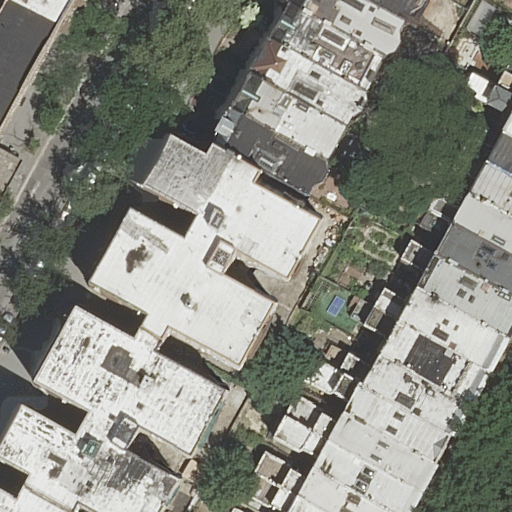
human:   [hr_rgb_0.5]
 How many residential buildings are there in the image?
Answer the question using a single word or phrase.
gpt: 26

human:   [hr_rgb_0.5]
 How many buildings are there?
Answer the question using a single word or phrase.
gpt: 26

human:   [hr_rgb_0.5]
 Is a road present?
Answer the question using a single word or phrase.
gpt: yes

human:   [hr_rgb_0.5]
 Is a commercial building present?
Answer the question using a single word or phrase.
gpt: no

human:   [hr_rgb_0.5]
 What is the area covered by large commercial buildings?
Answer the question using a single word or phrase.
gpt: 0m2

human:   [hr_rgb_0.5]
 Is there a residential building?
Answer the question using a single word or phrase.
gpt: yes

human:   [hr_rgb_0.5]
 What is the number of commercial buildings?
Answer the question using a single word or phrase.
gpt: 0

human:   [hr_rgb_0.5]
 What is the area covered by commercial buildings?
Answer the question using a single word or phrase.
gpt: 0m2

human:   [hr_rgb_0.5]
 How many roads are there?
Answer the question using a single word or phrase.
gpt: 2

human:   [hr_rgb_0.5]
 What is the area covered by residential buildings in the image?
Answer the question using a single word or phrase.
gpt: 4782m2

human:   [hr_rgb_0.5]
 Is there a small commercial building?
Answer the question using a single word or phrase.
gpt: no

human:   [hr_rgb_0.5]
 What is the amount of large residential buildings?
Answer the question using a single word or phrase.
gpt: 2

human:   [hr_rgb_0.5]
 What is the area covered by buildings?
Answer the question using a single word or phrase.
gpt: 4782m2

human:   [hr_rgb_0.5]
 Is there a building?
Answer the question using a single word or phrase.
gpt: yes

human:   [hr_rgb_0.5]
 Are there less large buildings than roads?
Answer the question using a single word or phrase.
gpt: no

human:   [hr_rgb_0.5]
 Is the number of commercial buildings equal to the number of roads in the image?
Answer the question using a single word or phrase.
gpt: no

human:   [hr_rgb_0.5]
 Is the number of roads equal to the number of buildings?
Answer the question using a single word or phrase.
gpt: no

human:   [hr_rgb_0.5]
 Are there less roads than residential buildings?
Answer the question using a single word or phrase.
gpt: yes

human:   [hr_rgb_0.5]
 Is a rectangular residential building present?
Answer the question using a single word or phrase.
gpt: yes

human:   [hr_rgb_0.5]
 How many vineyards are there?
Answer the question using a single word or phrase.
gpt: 0

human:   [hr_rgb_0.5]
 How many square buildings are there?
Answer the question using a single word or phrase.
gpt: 0

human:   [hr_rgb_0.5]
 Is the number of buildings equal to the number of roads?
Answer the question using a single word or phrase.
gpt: no

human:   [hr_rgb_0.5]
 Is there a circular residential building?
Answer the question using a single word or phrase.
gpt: no

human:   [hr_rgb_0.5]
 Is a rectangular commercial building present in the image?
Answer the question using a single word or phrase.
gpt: no

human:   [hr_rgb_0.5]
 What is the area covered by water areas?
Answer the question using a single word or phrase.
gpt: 0m2

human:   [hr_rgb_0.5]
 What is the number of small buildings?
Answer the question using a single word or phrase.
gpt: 8

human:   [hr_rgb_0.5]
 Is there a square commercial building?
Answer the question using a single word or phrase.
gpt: no

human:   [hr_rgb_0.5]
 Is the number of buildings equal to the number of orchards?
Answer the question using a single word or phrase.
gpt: no

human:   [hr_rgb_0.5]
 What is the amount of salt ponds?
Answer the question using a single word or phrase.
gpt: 0

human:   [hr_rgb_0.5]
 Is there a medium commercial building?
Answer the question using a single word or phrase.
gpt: no

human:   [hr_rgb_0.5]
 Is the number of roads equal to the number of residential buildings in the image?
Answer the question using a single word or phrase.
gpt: no

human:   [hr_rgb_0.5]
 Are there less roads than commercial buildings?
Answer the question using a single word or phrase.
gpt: no

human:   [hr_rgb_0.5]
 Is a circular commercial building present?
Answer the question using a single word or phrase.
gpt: no

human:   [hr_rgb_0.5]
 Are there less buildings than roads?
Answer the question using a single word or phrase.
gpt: no

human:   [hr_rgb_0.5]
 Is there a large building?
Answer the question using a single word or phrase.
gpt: yes

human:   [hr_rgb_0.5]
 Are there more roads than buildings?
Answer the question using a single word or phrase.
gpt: no

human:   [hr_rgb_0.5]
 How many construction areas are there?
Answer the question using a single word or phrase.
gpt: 0

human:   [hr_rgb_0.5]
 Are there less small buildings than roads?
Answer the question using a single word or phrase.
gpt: no

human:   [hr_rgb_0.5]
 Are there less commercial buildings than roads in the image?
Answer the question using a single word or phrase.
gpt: yes

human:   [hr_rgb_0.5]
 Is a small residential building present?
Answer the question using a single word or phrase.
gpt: yes

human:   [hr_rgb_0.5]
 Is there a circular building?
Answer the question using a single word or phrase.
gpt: no

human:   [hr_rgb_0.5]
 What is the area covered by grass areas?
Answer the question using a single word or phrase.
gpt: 0m2

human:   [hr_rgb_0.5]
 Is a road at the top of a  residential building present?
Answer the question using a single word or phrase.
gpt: yes

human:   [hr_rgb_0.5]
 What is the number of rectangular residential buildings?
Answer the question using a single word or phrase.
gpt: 18

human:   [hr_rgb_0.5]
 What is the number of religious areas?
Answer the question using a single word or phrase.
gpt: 0

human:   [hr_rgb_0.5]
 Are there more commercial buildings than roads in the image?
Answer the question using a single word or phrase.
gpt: no

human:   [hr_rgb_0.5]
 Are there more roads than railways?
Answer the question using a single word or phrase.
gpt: yes

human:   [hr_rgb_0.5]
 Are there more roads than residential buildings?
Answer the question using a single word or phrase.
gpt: no

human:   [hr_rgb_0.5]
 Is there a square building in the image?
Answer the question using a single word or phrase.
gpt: no

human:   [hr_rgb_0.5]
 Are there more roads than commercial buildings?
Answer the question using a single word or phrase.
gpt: yes

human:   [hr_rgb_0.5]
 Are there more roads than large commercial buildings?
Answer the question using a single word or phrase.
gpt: yes

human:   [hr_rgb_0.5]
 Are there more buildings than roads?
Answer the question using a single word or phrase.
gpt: yes

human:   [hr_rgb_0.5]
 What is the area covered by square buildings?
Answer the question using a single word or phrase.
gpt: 0m2

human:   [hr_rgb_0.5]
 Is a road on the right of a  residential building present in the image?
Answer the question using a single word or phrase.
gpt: yes

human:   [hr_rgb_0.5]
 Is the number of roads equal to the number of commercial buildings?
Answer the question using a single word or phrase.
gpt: no

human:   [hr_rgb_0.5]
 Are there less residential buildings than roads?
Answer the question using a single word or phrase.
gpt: no

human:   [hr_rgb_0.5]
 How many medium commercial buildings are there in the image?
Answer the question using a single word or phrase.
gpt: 0

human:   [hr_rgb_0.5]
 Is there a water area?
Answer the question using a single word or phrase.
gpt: no

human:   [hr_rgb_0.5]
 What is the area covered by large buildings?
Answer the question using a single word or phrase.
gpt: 1668m2

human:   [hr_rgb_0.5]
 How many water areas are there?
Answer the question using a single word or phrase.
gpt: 0

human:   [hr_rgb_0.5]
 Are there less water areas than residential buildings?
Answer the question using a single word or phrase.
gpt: yes

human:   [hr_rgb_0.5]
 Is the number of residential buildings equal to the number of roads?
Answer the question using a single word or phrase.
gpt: no

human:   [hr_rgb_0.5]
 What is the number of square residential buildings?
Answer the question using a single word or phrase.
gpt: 0

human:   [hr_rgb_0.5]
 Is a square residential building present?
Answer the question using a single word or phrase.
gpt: no